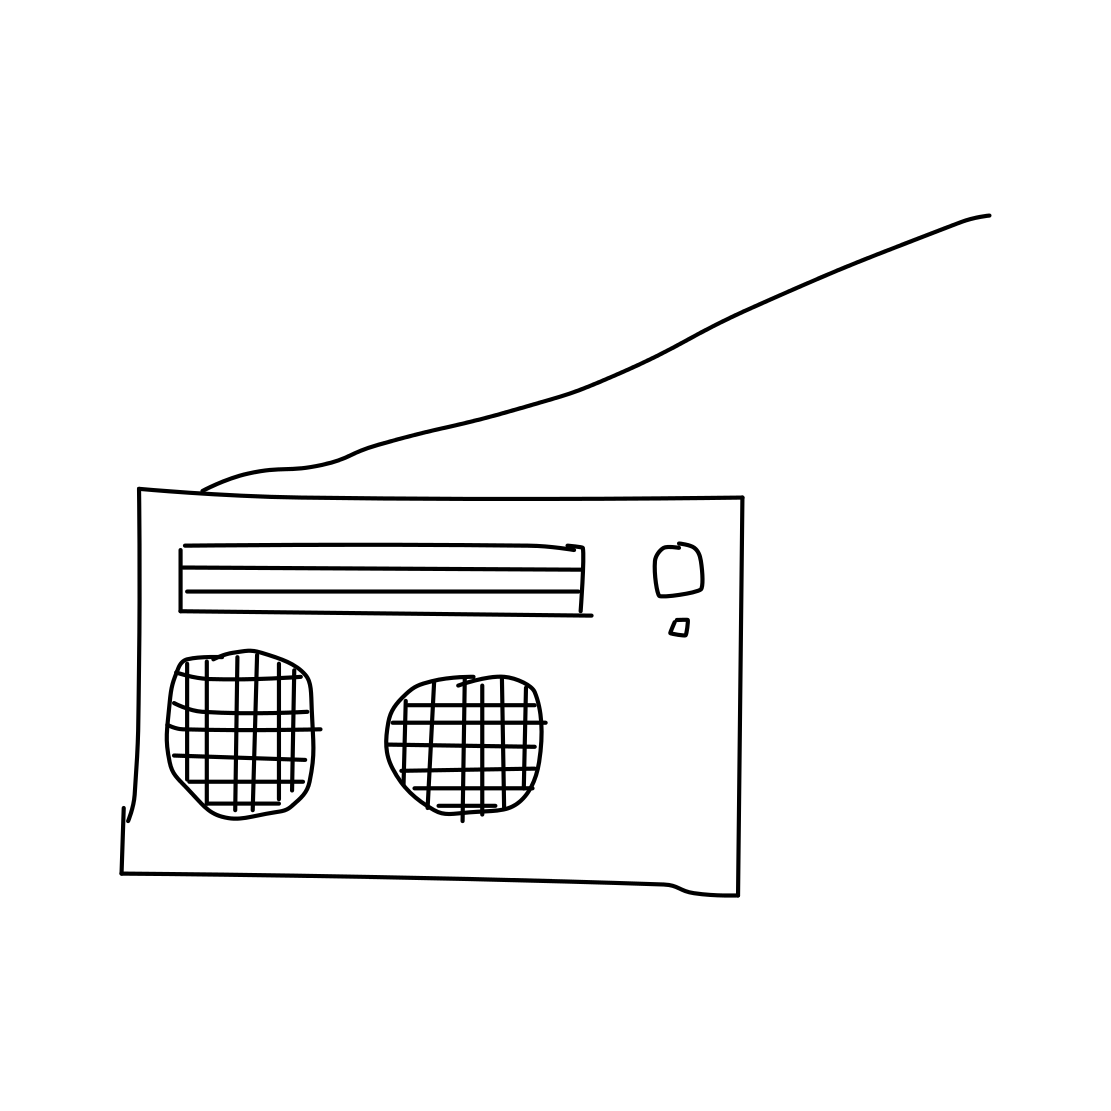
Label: radio